Question: So, i'm trying to create a small confirmation dialog (inline, toopltip) when a user clicks a delete button.
I imagine it to look kinda like this

(but with a small text and OK & Cancel buttons).
I would prefer to use qTip2 as the plugin for the job, but if you have an better alternative i'd go for it too.
Also - the delete button is loaded by Ajax.
Any ideas?
Thank you, peace!
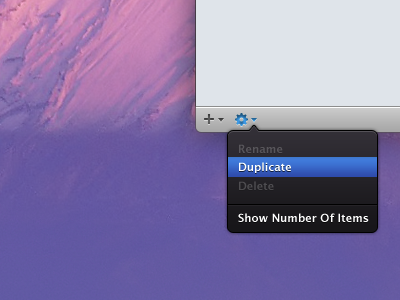
Answer: It is easy to do with <URL>
### Result

### HTML
'''
<button id="gear">Gear</button>
<div style="display:none;" id="menu">
<div class="menuitem">Rename</div><br>
<div class="menuitem">Duplicate</div><br>
<div class="menuitem">Delete</div><br>
</div>
'''
### CSS
'''
#gear {
margin:100px;
}
.menuitem {
padding-left: 10px;
padding-right: 10px;
font-size: 9px;
margin-bottom: 3px;
width: 75px;
}
'''
### JavaScript
'''
$(function() {
$("#gear").button({
icons: {
primary: "ui-icon-gear",
secondary: "ui-icon-triangle-1-s"
},
text: false
}).qtip({
content: {
text: $('#menu')
},
show: {
event: 'click',
solo: true,
modal: true
},
style: {
classes: 'ui-tooltip-dark ui-tooltip-shadow'
},
position: {
my: 'top center',
at: 'bottom center',
}
});
$(".menuitem").button().click(function(){
alert($(this).text());
});
});
'''
Please for better adjusting to your needs, read the <URL>.